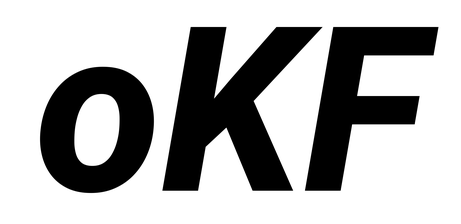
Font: Roboto-Italic_ExtraBold_Italic